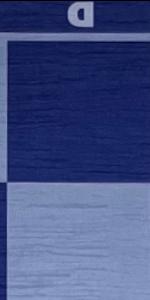
Label: Empty